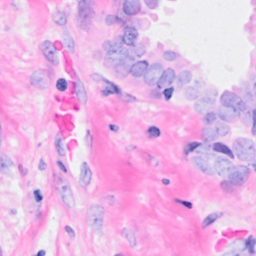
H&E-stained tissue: Breast